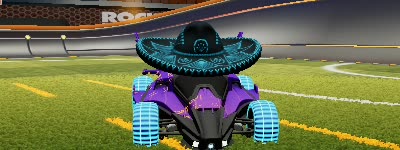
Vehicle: aftershock